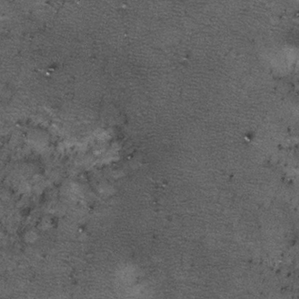
Label: frost